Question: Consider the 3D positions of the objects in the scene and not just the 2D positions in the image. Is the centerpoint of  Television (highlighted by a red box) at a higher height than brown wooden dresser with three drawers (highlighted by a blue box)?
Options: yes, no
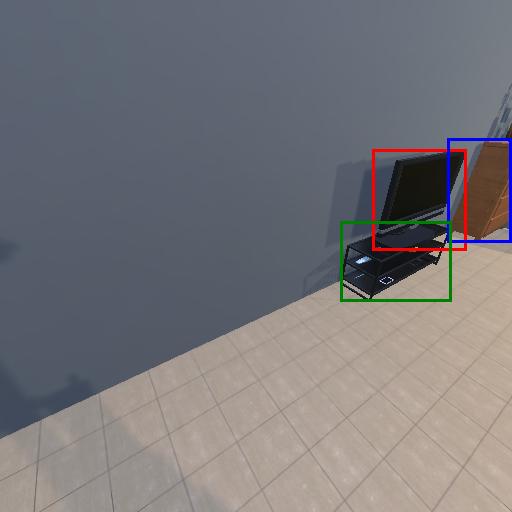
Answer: yes